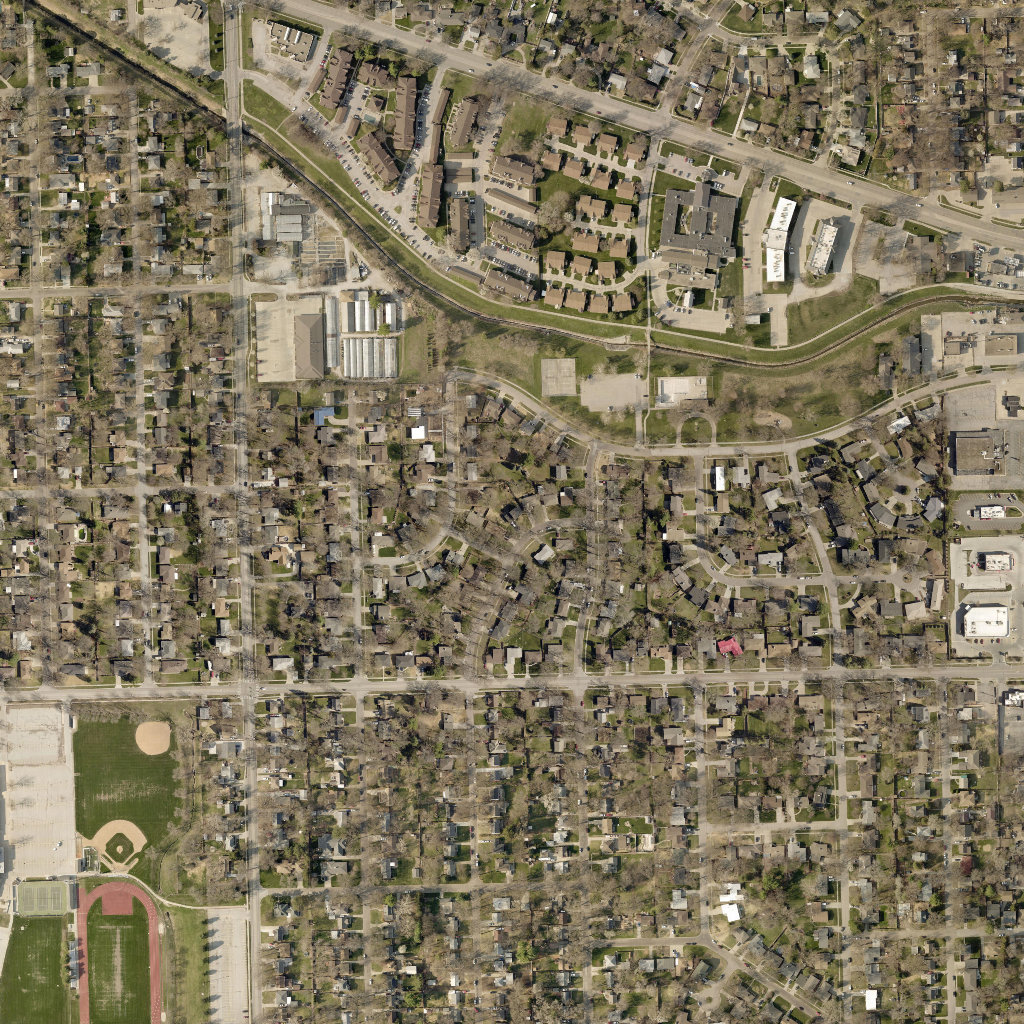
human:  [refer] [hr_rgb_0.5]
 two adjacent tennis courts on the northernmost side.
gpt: <box>[[52, 34, 56, 38, 0]]</box>